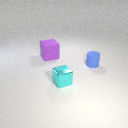
small blue rubber cylinder behind small cyan metal cube